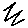
Label: zigzag